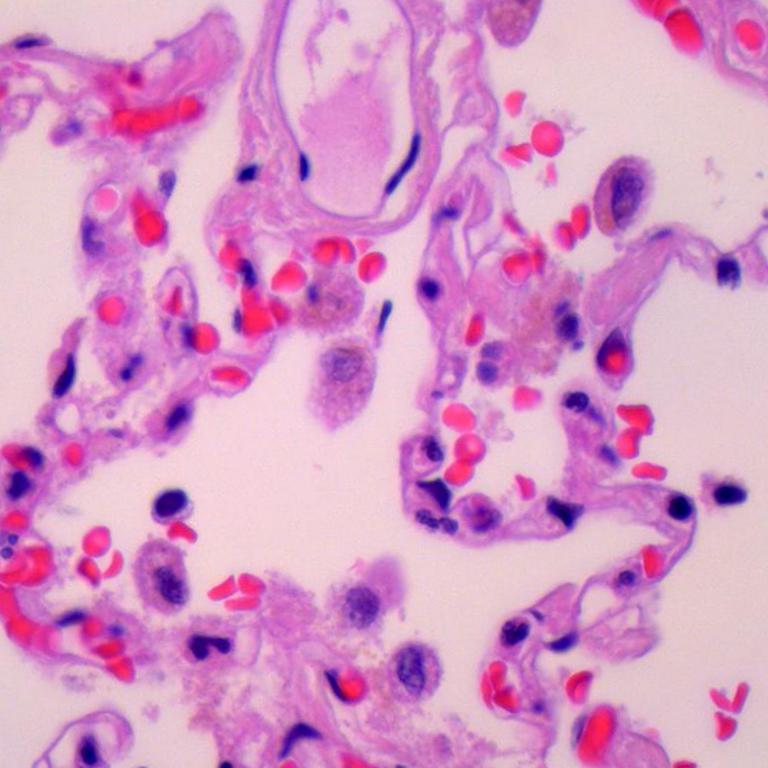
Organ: lung
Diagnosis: benign